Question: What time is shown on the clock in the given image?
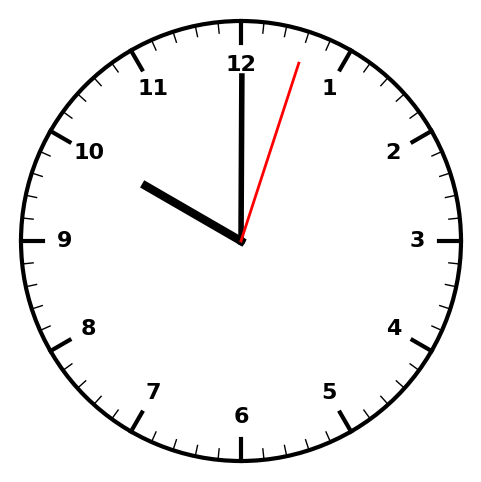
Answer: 10:00:03